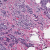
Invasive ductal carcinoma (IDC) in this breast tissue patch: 1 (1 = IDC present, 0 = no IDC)